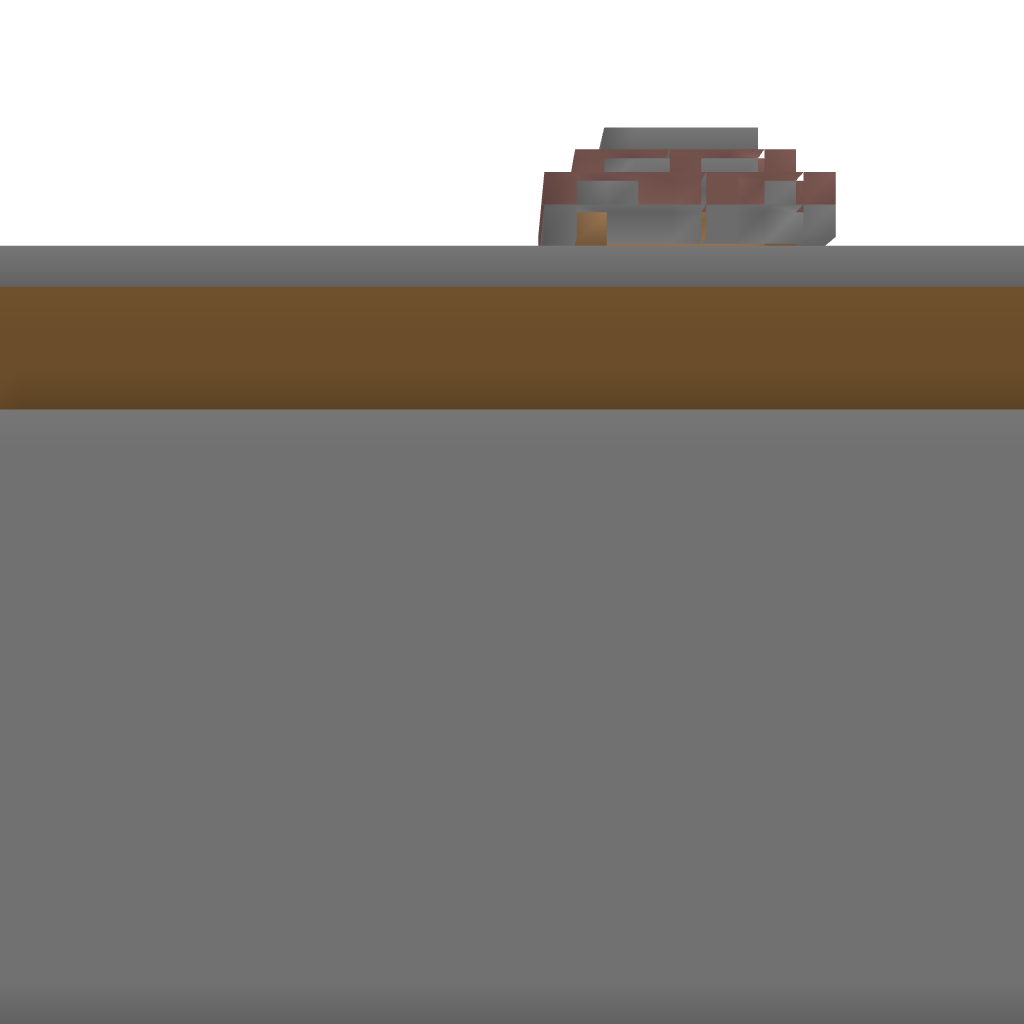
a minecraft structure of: Unknown (?) Traders Company HQ bad low quality